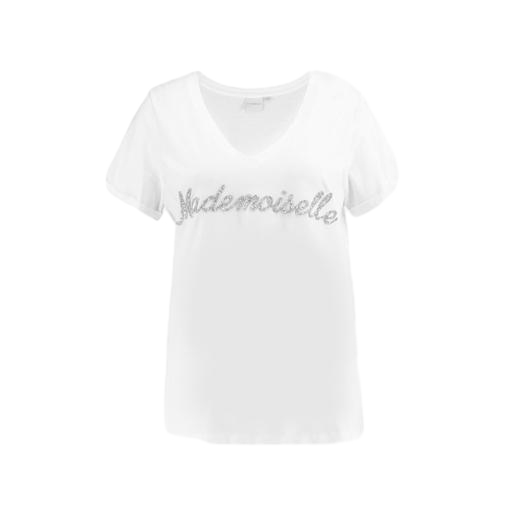
white sequined logo graphic t-shirt, silver printed white t-shirt, white graphic t-shirt, white background